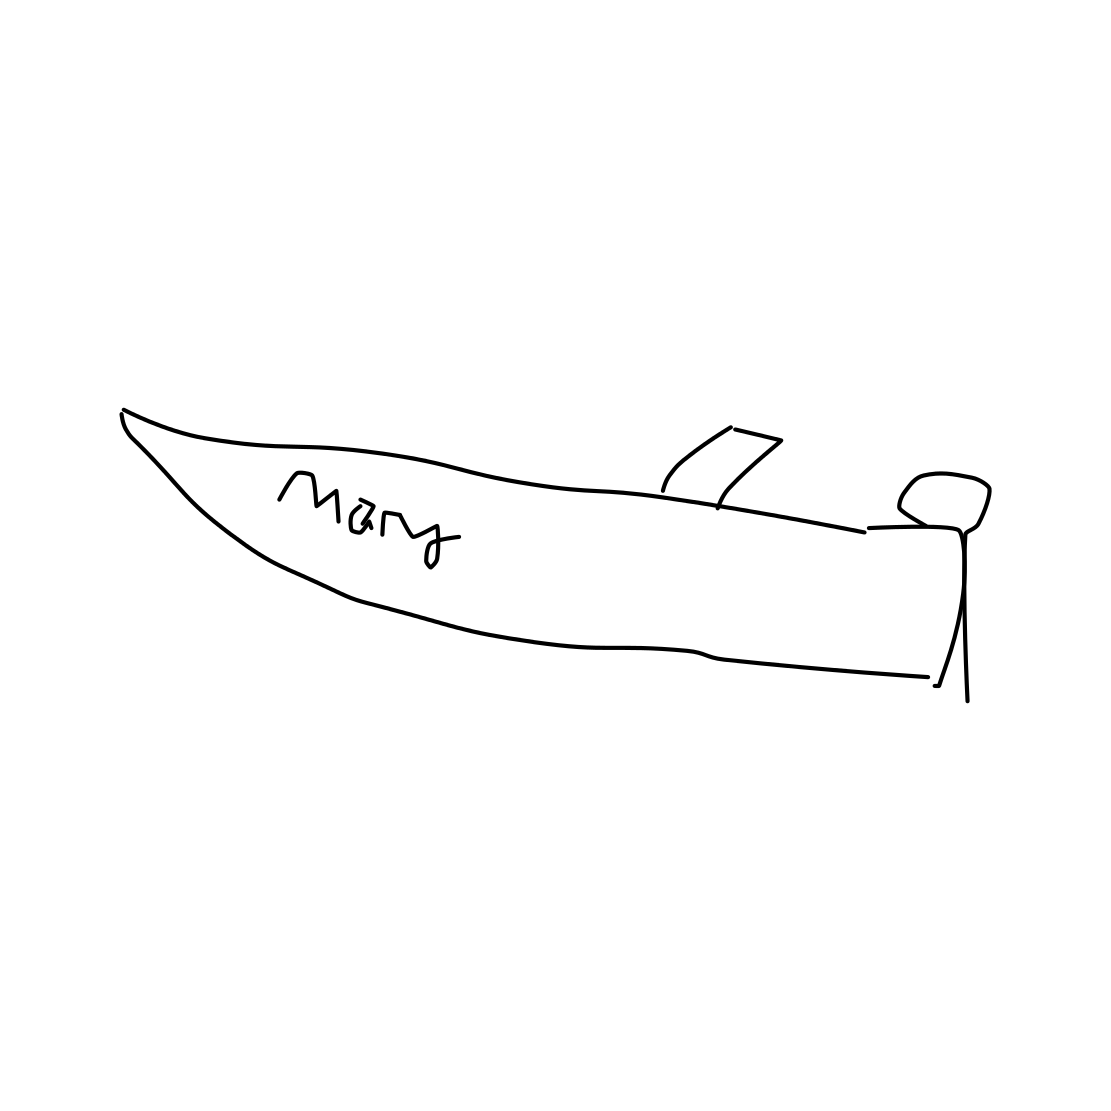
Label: speed-boat